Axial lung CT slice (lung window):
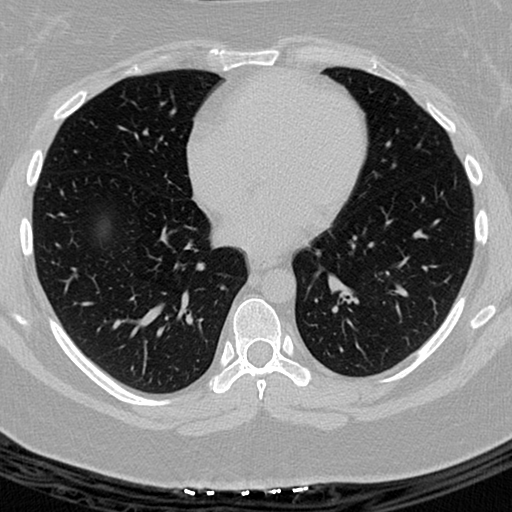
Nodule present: no